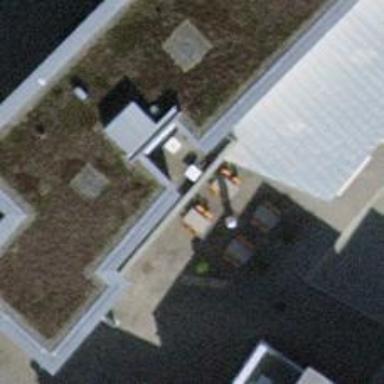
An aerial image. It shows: Restaurant.